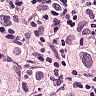
Metastatic tissue present: yes